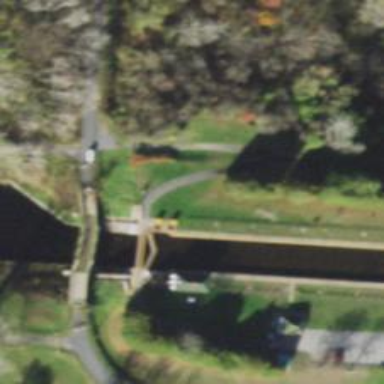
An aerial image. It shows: Lock gate on waterway.